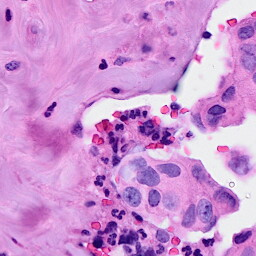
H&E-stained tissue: Breast